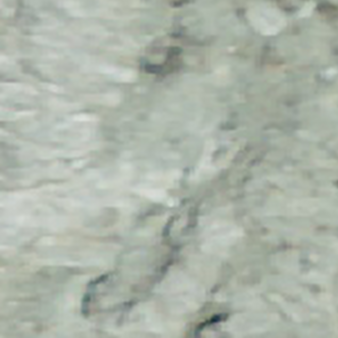
Label: other